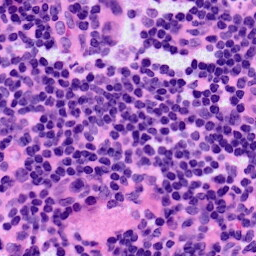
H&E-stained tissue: LymphNode